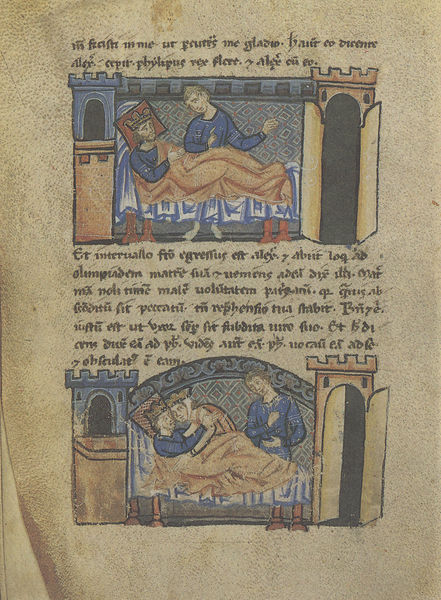
Titel: Alexanderroman
Institution: Leipzig, Stadtbibliothek
Schlagwörter: blau, mann, weiß, braun, frau, schwarz, rot, schloss, diener, paar, krone, turm, schrift, bogen, könig, bett, bettdecke, laken, tor, zinnen, krank, buch, burg, türme, fenter, abschied, illustration, text, zuneigung, buchseite, ehepaar, mittelalter, königin, gloriole, handschrift, zinne, kronen, pflege, buchmalerei, philipp, bette, n, inkunabeln, buchillustation